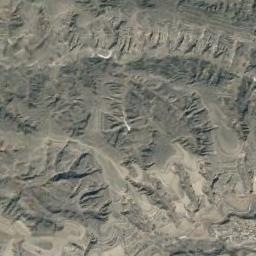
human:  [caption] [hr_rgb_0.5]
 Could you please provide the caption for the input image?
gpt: There are many roads of different lengths in the mountains .

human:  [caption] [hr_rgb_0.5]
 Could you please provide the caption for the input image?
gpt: The mountain is full of black soil .

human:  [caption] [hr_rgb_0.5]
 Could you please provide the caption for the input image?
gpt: Half of the area on this mountain is covered by vegetation .

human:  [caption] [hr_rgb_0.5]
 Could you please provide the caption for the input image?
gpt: The folded mountain consists of a number of ridges and valleys and its rocks are yellow .

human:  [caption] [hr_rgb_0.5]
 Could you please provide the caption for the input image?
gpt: There are some rifts on the brown mountain .